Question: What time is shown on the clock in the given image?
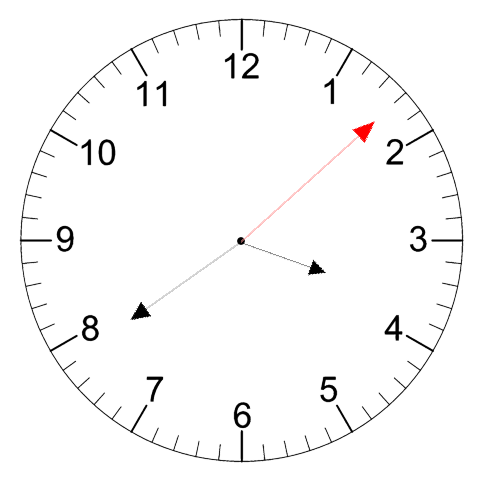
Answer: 03:39:08